Aerial crown-view tile of a tropical tree (Barro Colorado Island, Panama), acquired 20250915:
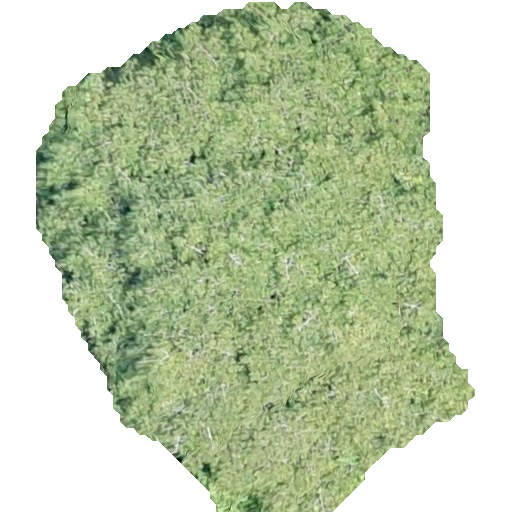
Species: Virola surinamensis
GBIF accepted scientific name: Virola surinamensis
Crown area: 236.51 m²